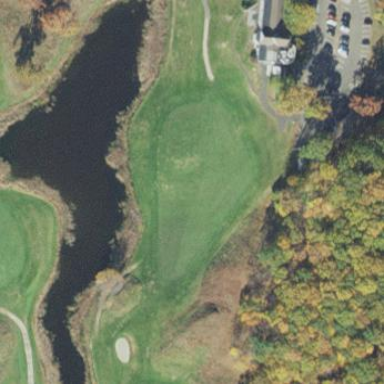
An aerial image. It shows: Water hazard in golf course. The hazard is natural water feature.